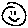
Label: smiley face